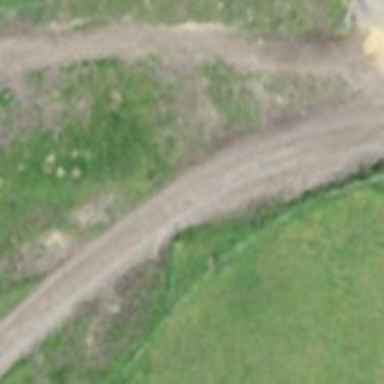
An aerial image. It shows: Gravel track with grade2 quality.